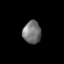
Tissue: prostate
Cell type: T cells
Senescence score: 0.322
Nuclear area (px): 409
Mean DAPI intensity: 115.785